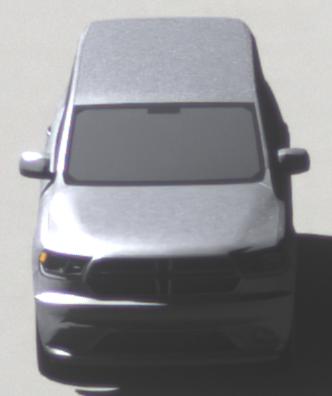
Make: Dodge
Model: Durango
Detailed model: Gen. 3
Model produced from: 2010
Doors: 5
Color: white
Road condition: dry road
Daytime: morning or afternoon
Contrast: high contrast